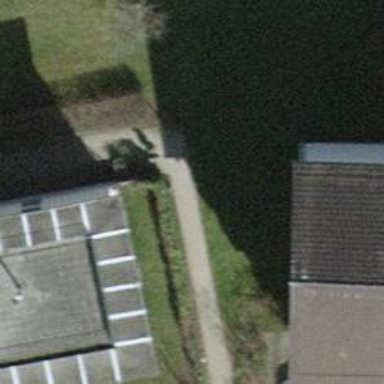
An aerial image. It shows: Footway surfaced with paving stones.